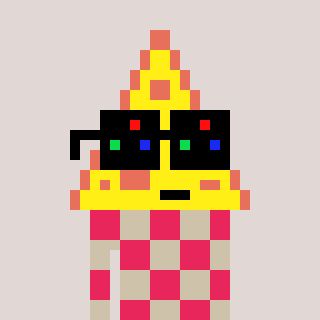
a pixel art character with square black sunglasses, a pizza-shaped head and a bege-colored body on a warm background